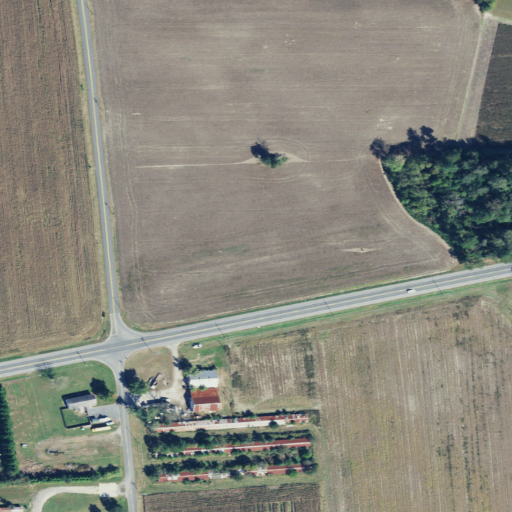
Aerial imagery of cape in Delaware named Champlin Neck containing cultivated crops, low intensity development, open development, medium intensity development, woody wetlands, high intensity development, and mixed forest